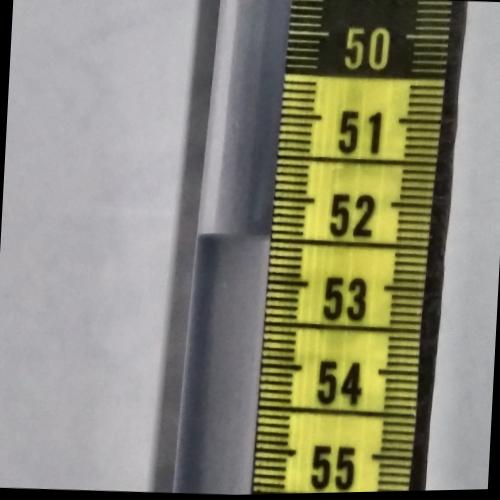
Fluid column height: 52.5 cm